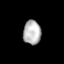
Tissue: lung
Cell type: Endothelial cells
Senescence score: 0.194
Nuclear area (px): 416
Mean DAPI intensity: 183.022